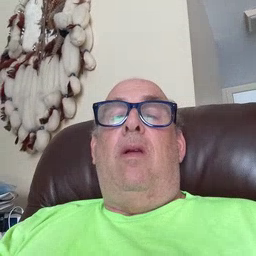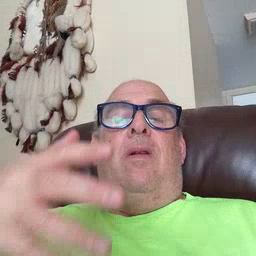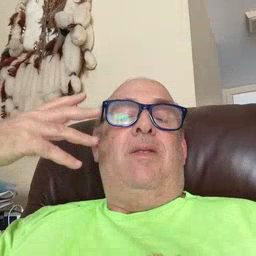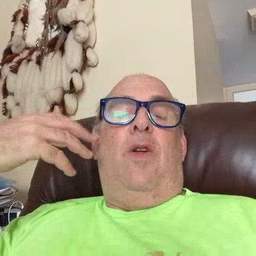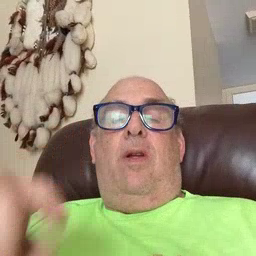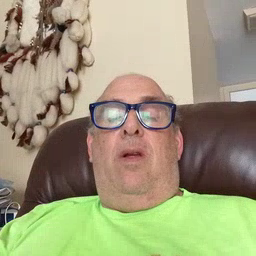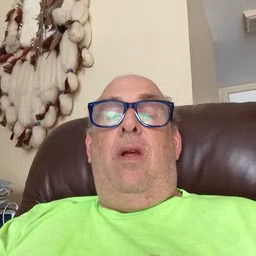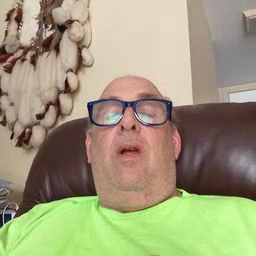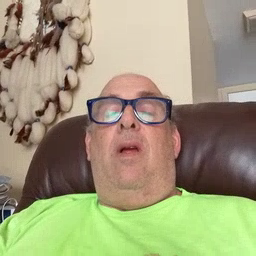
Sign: tiger